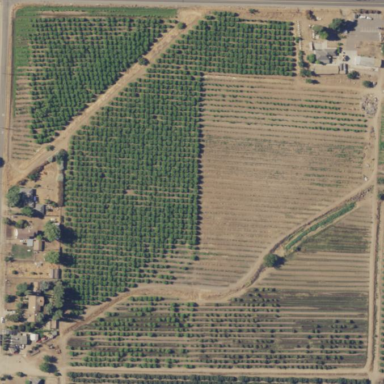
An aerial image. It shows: Orchard.